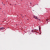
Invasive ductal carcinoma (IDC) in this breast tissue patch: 0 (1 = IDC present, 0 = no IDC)